Question: I'm trying to get Google Sheets to alternate row colors whenever any cell in the row is different from the cell above it (within a specified range).For instance:

I found a few related solutions (<URL>, but they all base the alternation on only one column's changes; the 'MATCH' function only applies to a one-dimensional range.
Is there any way to accomplish this with multiple columns?
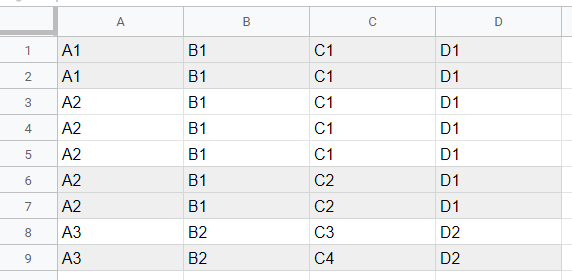
Answer: '''
=ARRAYFORMULA(ISODD(MATCH($A2&$B2&$C2&$D2,UNIQUE($A$2:$A&$B$2:$B&$C$2:$C&$D$2:$D),0)))
'''
<URL>